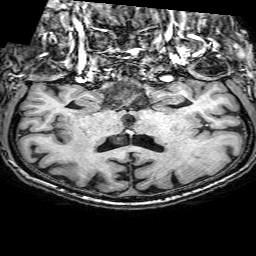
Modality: T1w
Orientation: sagittal
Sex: male
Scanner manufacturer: philips
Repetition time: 0.00824 s
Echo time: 0.00383 s